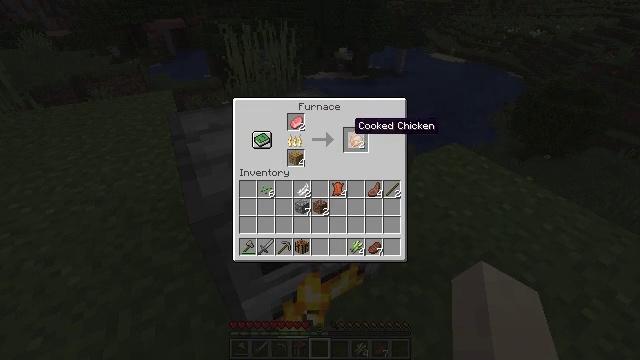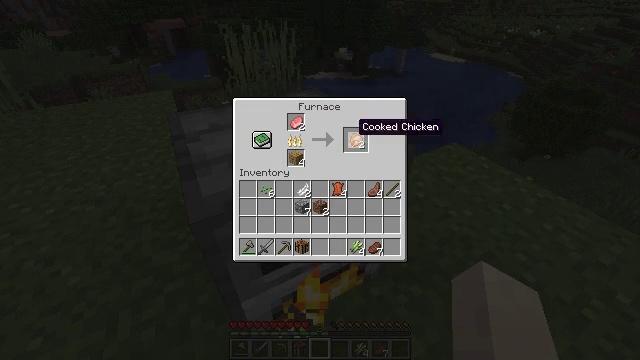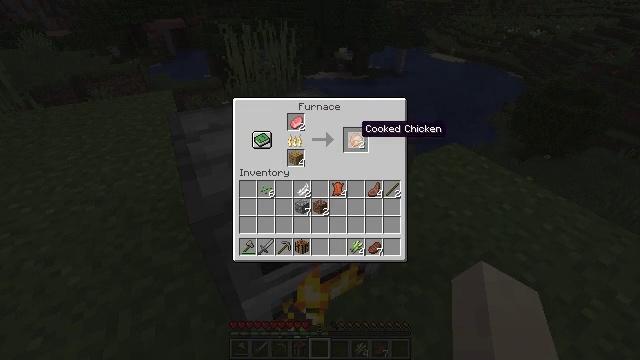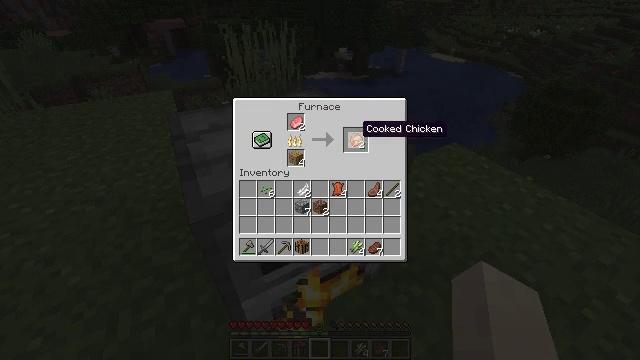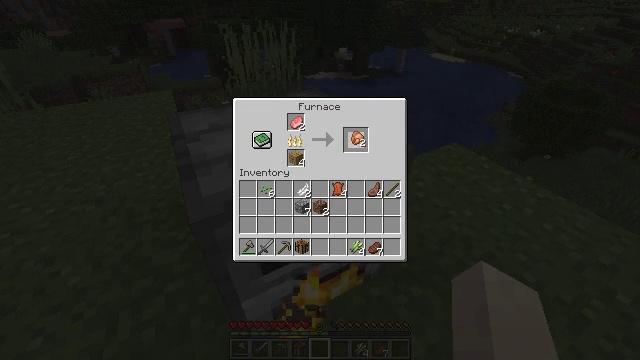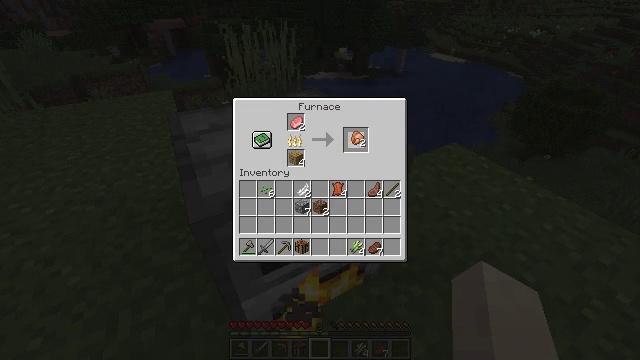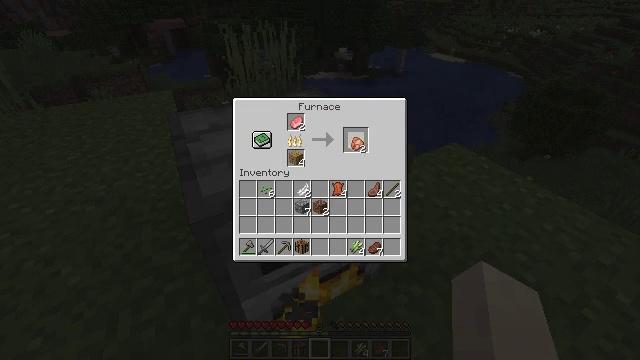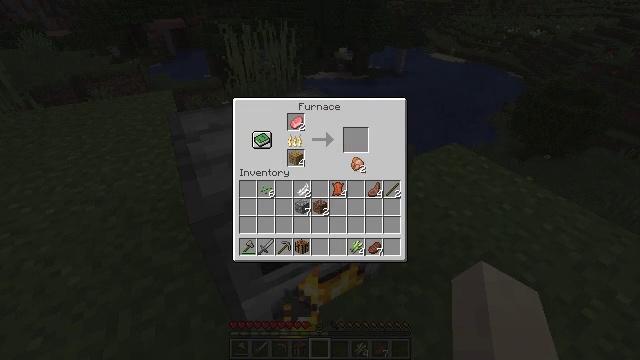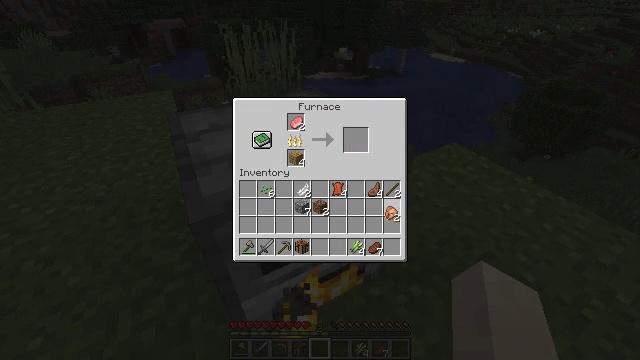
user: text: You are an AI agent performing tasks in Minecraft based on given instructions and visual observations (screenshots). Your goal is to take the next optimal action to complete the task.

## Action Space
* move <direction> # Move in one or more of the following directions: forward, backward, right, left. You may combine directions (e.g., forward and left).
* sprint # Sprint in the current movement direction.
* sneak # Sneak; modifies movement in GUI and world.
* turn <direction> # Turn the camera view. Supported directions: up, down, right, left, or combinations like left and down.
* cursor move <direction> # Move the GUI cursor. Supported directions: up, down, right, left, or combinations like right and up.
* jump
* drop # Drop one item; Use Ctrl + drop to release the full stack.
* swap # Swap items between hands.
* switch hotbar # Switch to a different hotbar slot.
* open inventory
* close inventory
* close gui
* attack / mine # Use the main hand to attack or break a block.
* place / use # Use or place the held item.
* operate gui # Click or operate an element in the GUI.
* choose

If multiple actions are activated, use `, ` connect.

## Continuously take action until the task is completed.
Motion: motion action
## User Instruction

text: Interact with a furnace to make cooked chicken.
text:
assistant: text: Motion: no_op
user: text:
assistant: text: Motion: no_op
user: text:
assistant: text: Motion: no_op
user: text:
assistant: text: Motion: operate gui
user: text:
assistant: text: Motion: operate gui
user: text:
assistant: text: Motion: operate gui
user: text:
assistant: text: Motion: cursor move down
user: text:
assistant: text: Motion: cursor move right and down
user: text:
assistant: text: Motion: no_op